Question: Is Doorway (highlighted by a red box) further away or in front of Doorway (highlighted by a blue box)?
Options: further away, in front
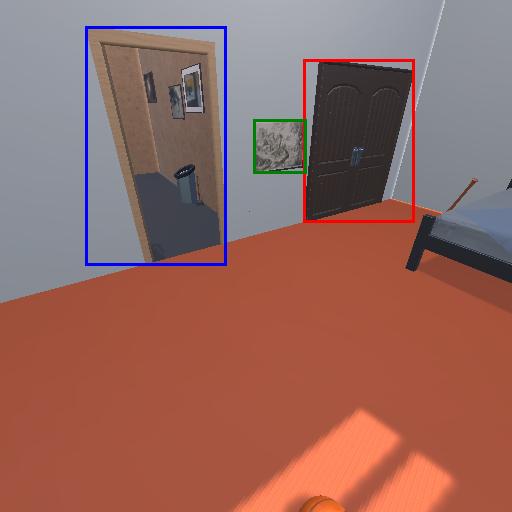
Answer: further away